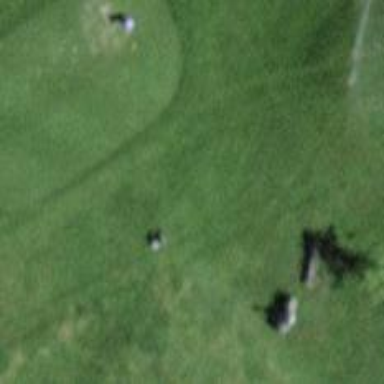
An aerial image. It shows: Grass area designated as golf tee.